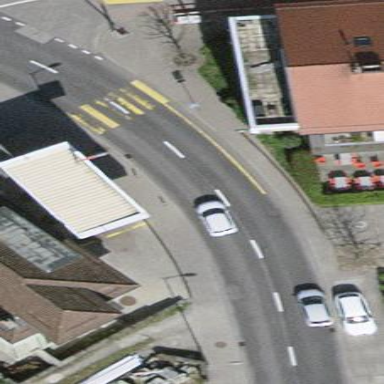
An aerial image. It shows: Fuel amenity located on the roof of building.